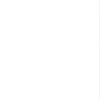
Label: dusty